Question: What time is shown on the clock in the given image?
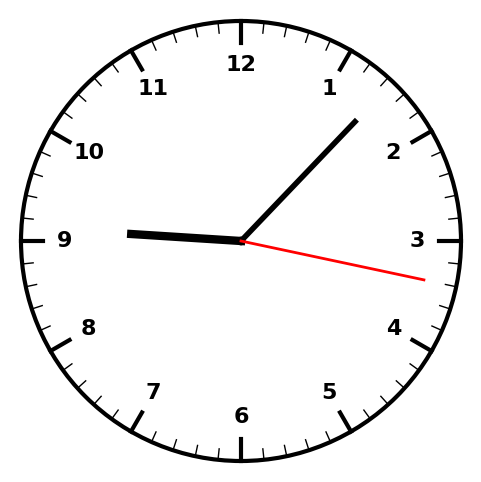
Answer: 09:07:17